Question: I have to map a large enterprise database schema. As a number of legacy applications are depending on that schema I can't change it from composite keys to surrogate keys (other than using views with instead-of triggers for ~70% of database objects) which led me to a number of issues I don't know how to overcome.
1. How to map tables that have a surrogate (primary, auto-increment) key and a composite unique key to which a number of tables form a many-to-one relation over the surrogate key, and at the same time a number of legacy tables relate over the composite unique?
2. What to do when several relationships over composite keys share the same component (Naselja: Korisnik/Opcina, Korisnik/Grad)? Hibernate tells me I can't use the same column (Korisnik) twice, unless I add 'updatable = false, insertable = false' to the @JoinColumn annotation. Yet when I do that, I get the message that all components of the relation have to have the same settings for insertable and updatable. How do I ever update or insert the second relation then?
3. Inserting a row into 'Ulice' table will give me a error "org.hibernate.AnnotationException: referencedColumnNames(Korisnik, Naselje) of lc.data.hibernate.Ulice.naselja referencing lc.data.hibernate.Naselja not mapped to a single property" unless in 'Naselja' table I explicitly add a many-to-one relation to 'Korisnici' table in the model, which doesn't reflect the actual database schema.
From what I've read so far <URL>, but I'm hoping for some good advice what route to take here.
Test model, database scripts and projects:
---

<URL>
<URL>
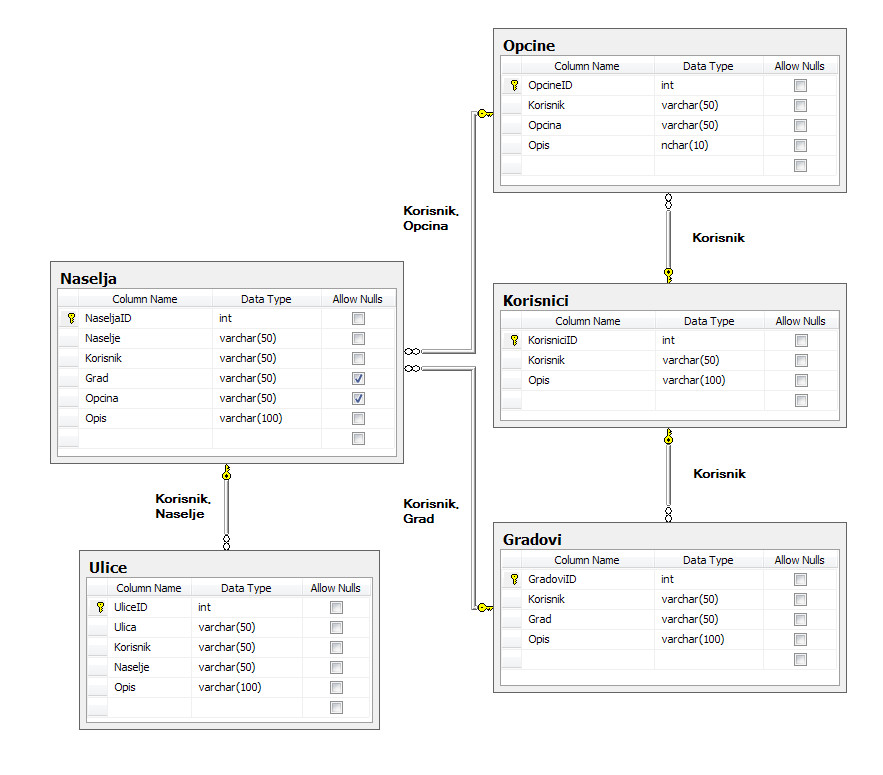
Answer: 1)
- map the autoincrementing columns as primary key
- create classes for the compositeid and map the many-to-one with property-ref
'''
<component name="compIdProperty" unique="true">
<property column="naselje" />
<many-to-one column="korisnik" class="Korisnik"/>
</component>
<many-to-one name="Naselja" property-ref="compIdProperty">
<column name="naselje" />
<column name="korisnik" />
</many-to-one>
'''
2) AFAIK it is not possible at all using hibernate
only possible way i see is to map (Grad, Opcina) as properties and manage the association yourself
3) since this is a legacy schema i would go the compromise of adding the many-to-one and also map the many-to-one to Korisnik in Opcine and Gradovi